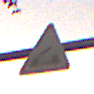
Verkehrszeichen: BeweglicheBruecke
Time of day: SunriseSunset
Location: Outdoor (Nature)
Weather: Clear
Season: NotSpecified
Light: Natural